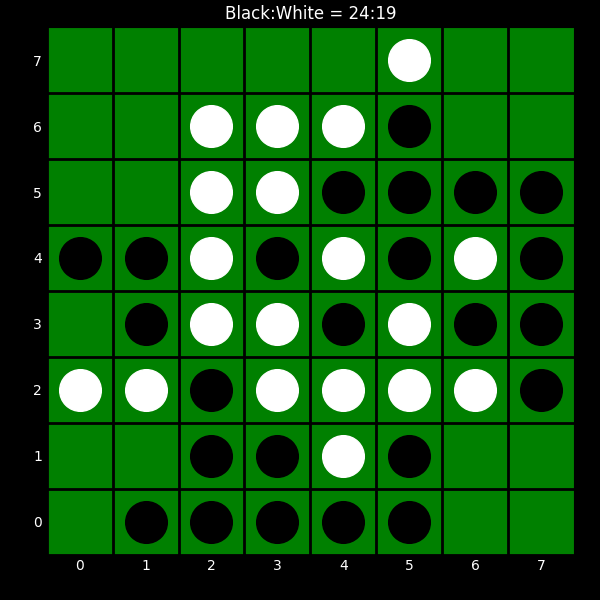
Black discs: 24
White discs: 19